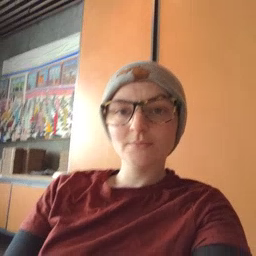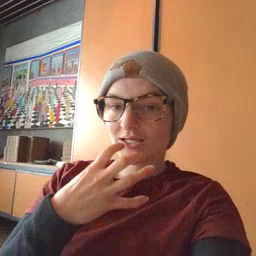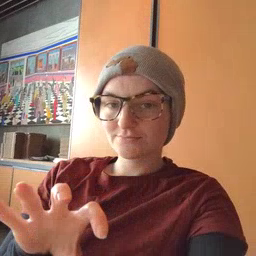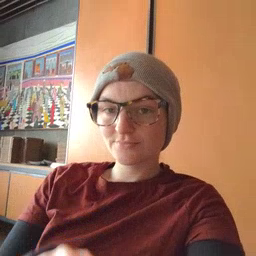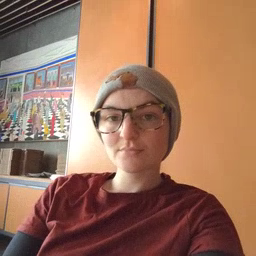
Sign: hot